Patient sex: M
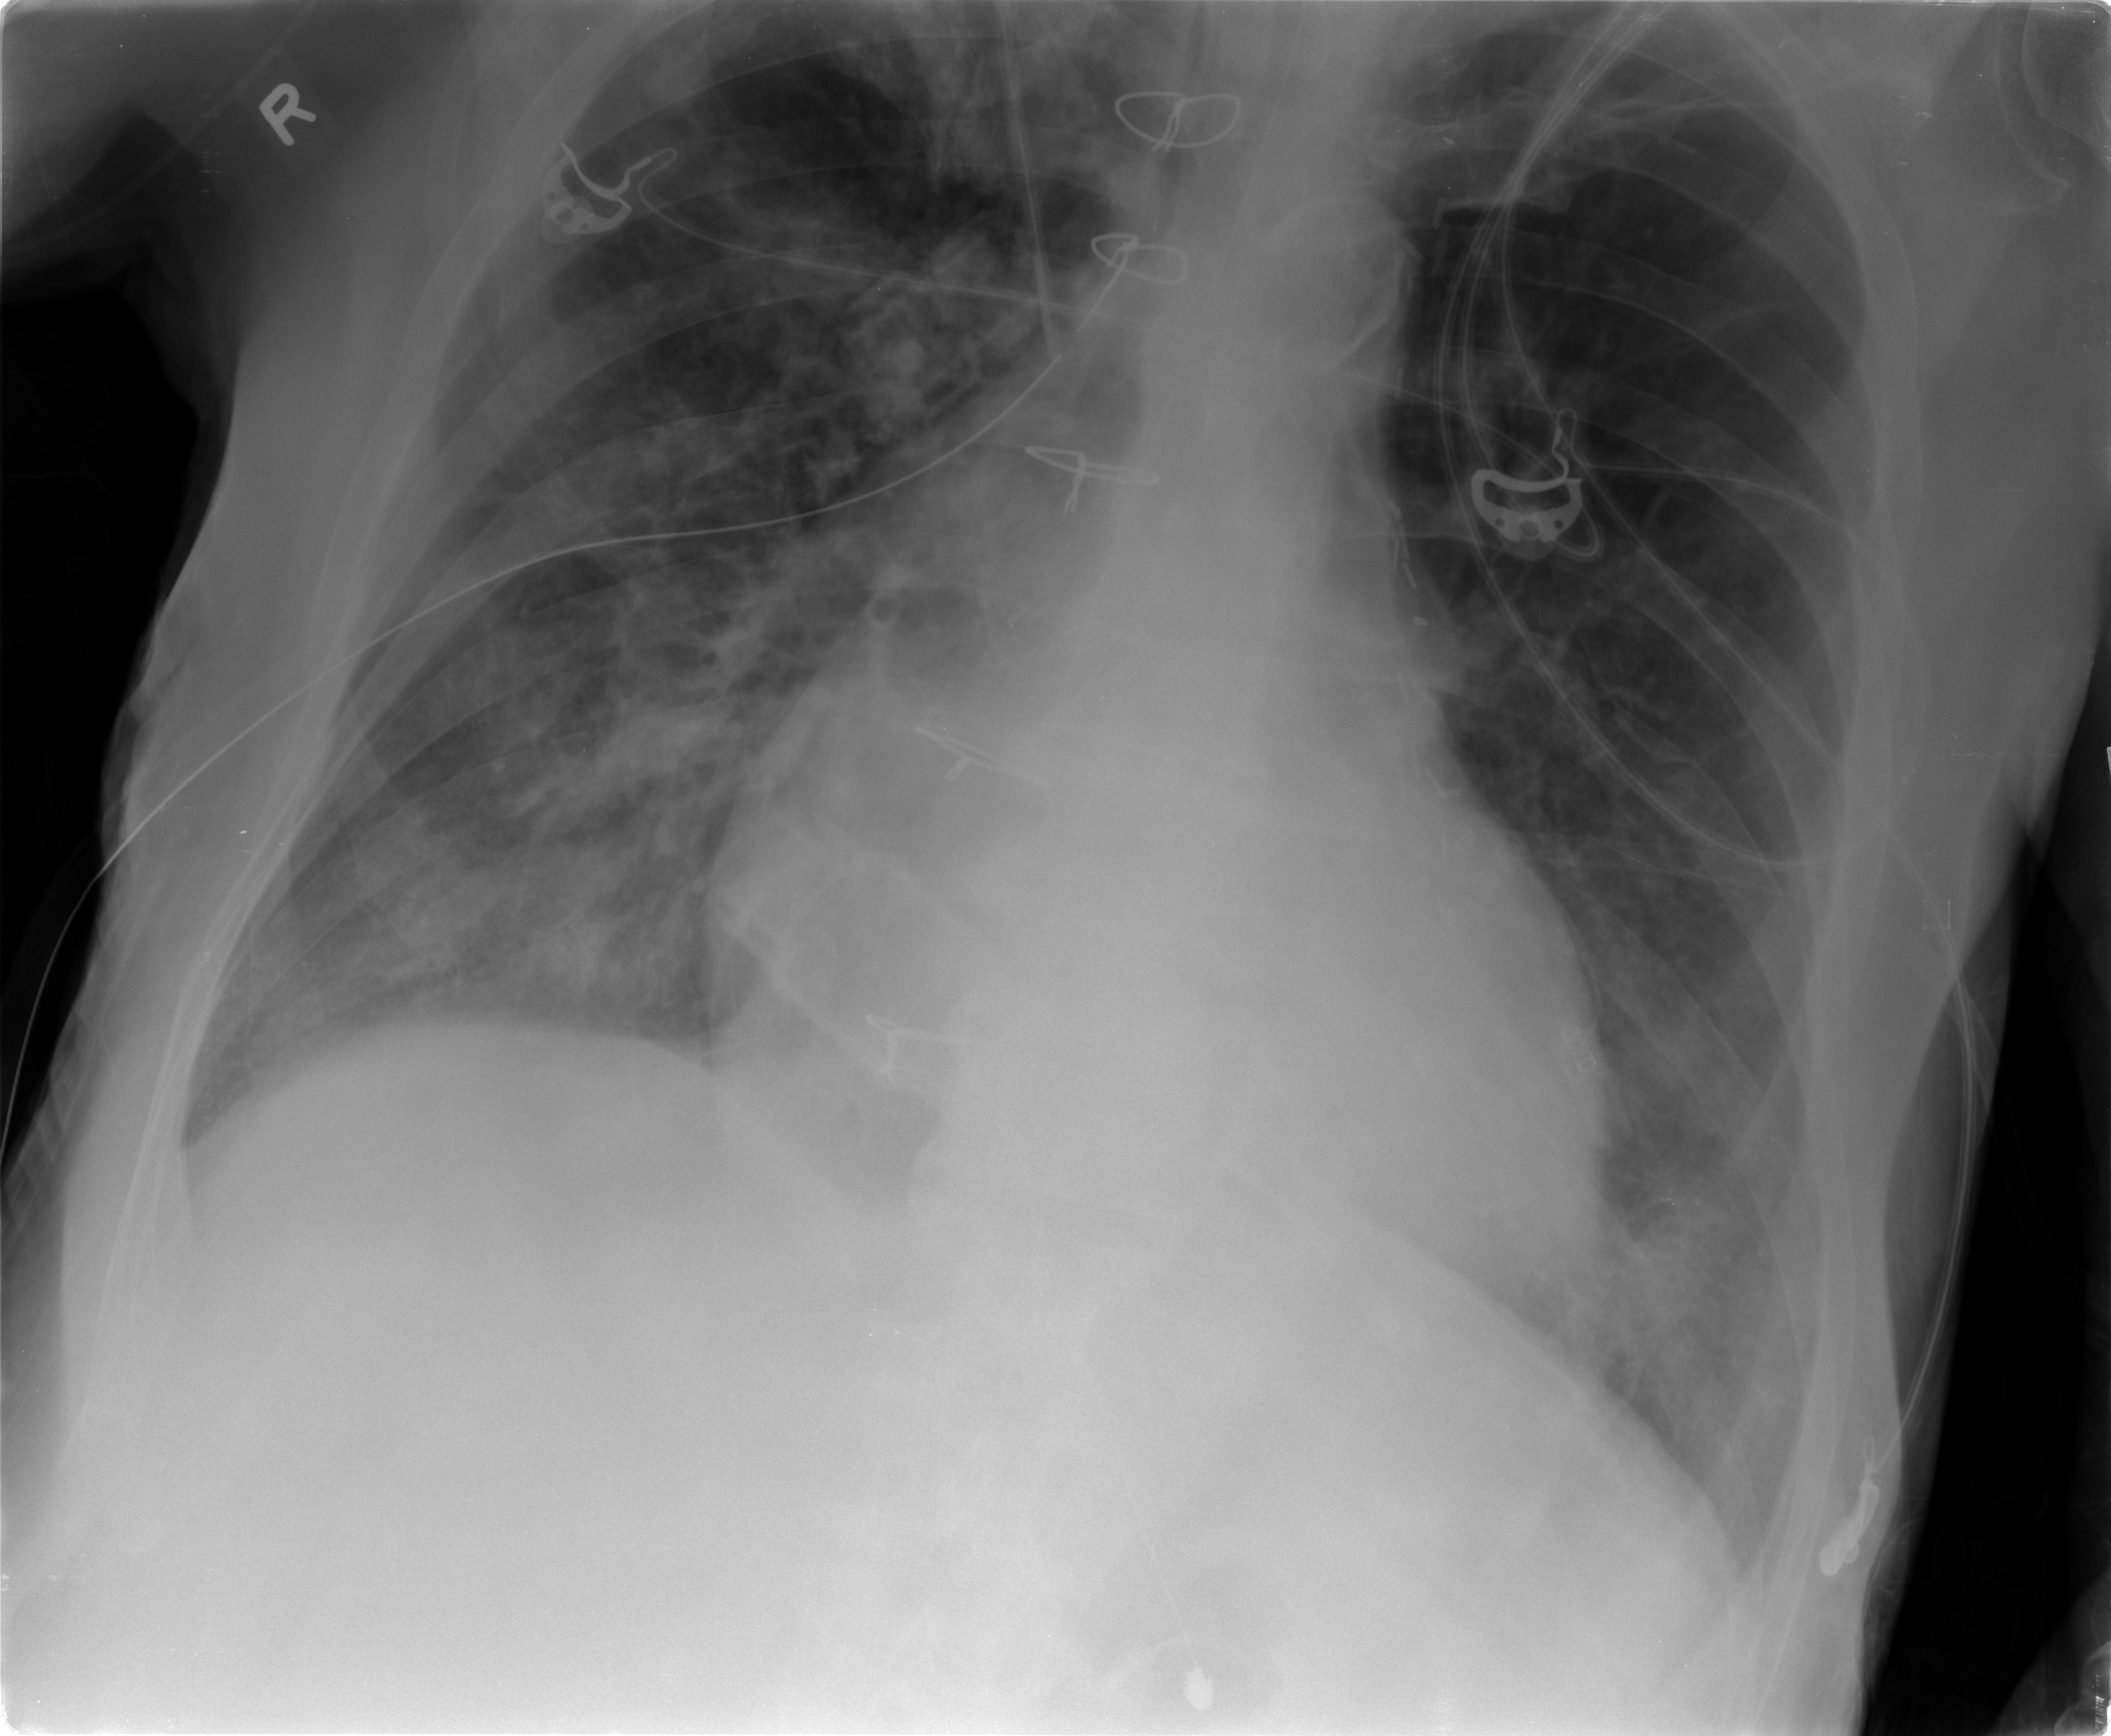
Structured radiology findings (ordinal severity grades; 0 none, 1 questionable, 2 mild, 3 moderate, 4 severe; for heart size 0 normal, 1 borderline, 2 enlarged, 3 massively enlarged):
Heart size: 2
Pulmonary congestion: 2
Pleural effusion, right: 0
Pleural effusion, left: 0
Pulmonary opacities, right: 3
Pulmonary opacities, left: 3
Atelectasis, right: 3
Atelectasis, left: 2